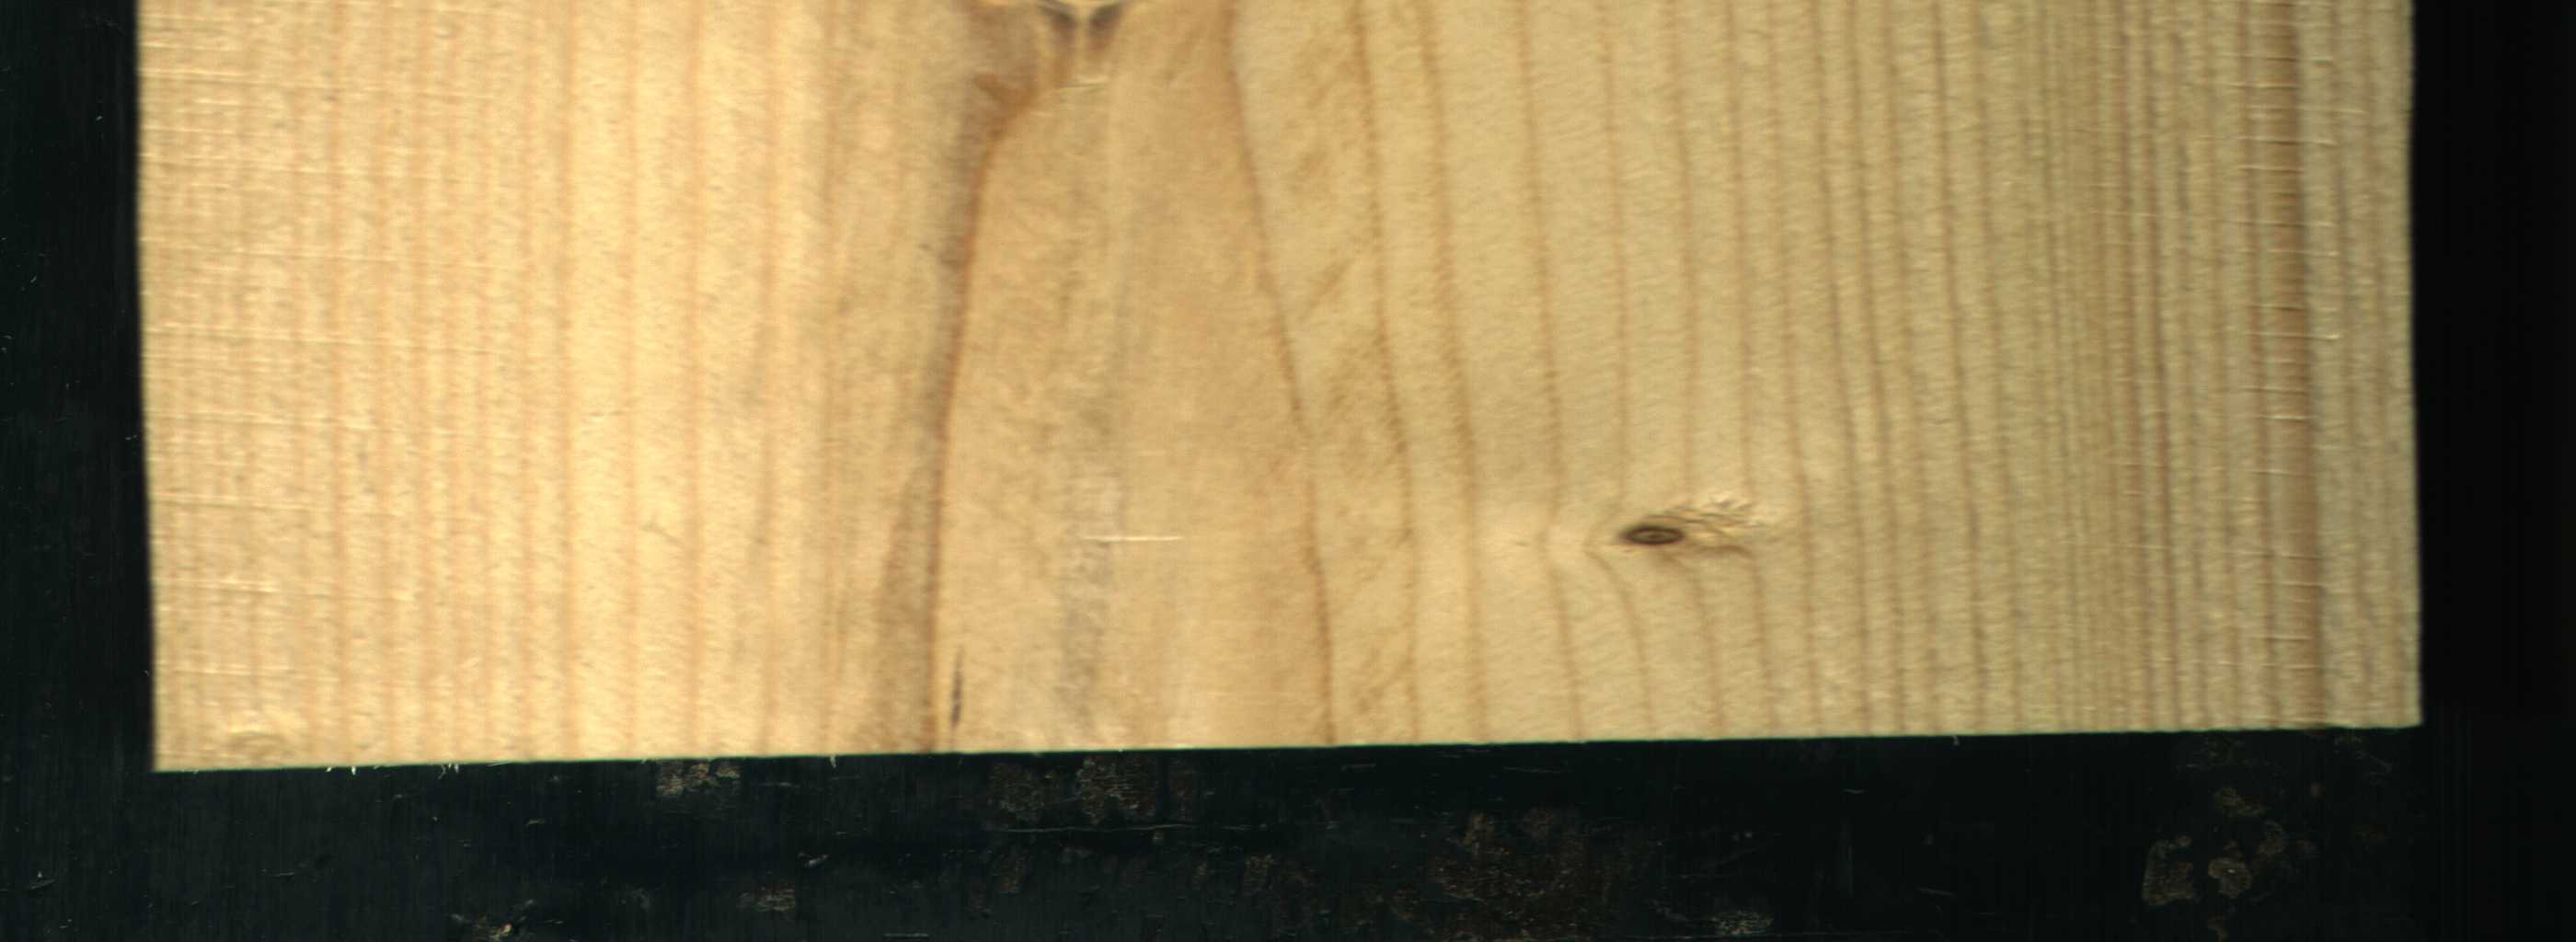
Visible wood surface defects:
Live_Knot